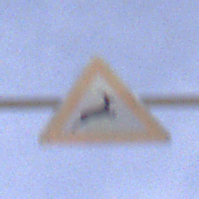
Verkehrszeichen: WildwechselLinks
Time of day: MorningAfternoon
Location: Outdoor (Nature)
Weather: PartlyCloudy
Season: NotSpecified
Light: Natural